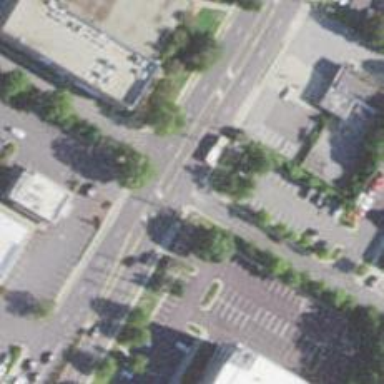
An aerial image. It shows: Footway with zebra crossing.